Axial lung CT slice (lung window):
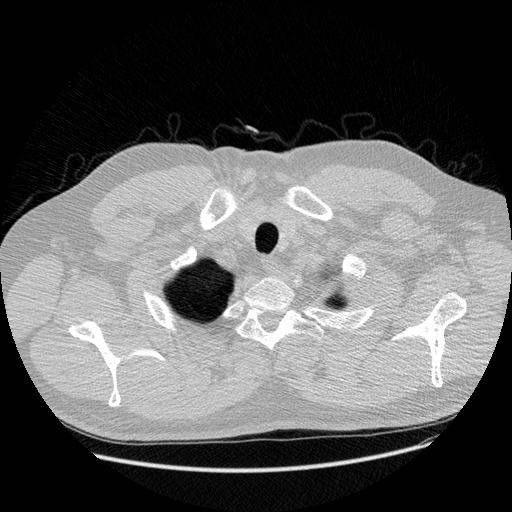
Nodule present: no